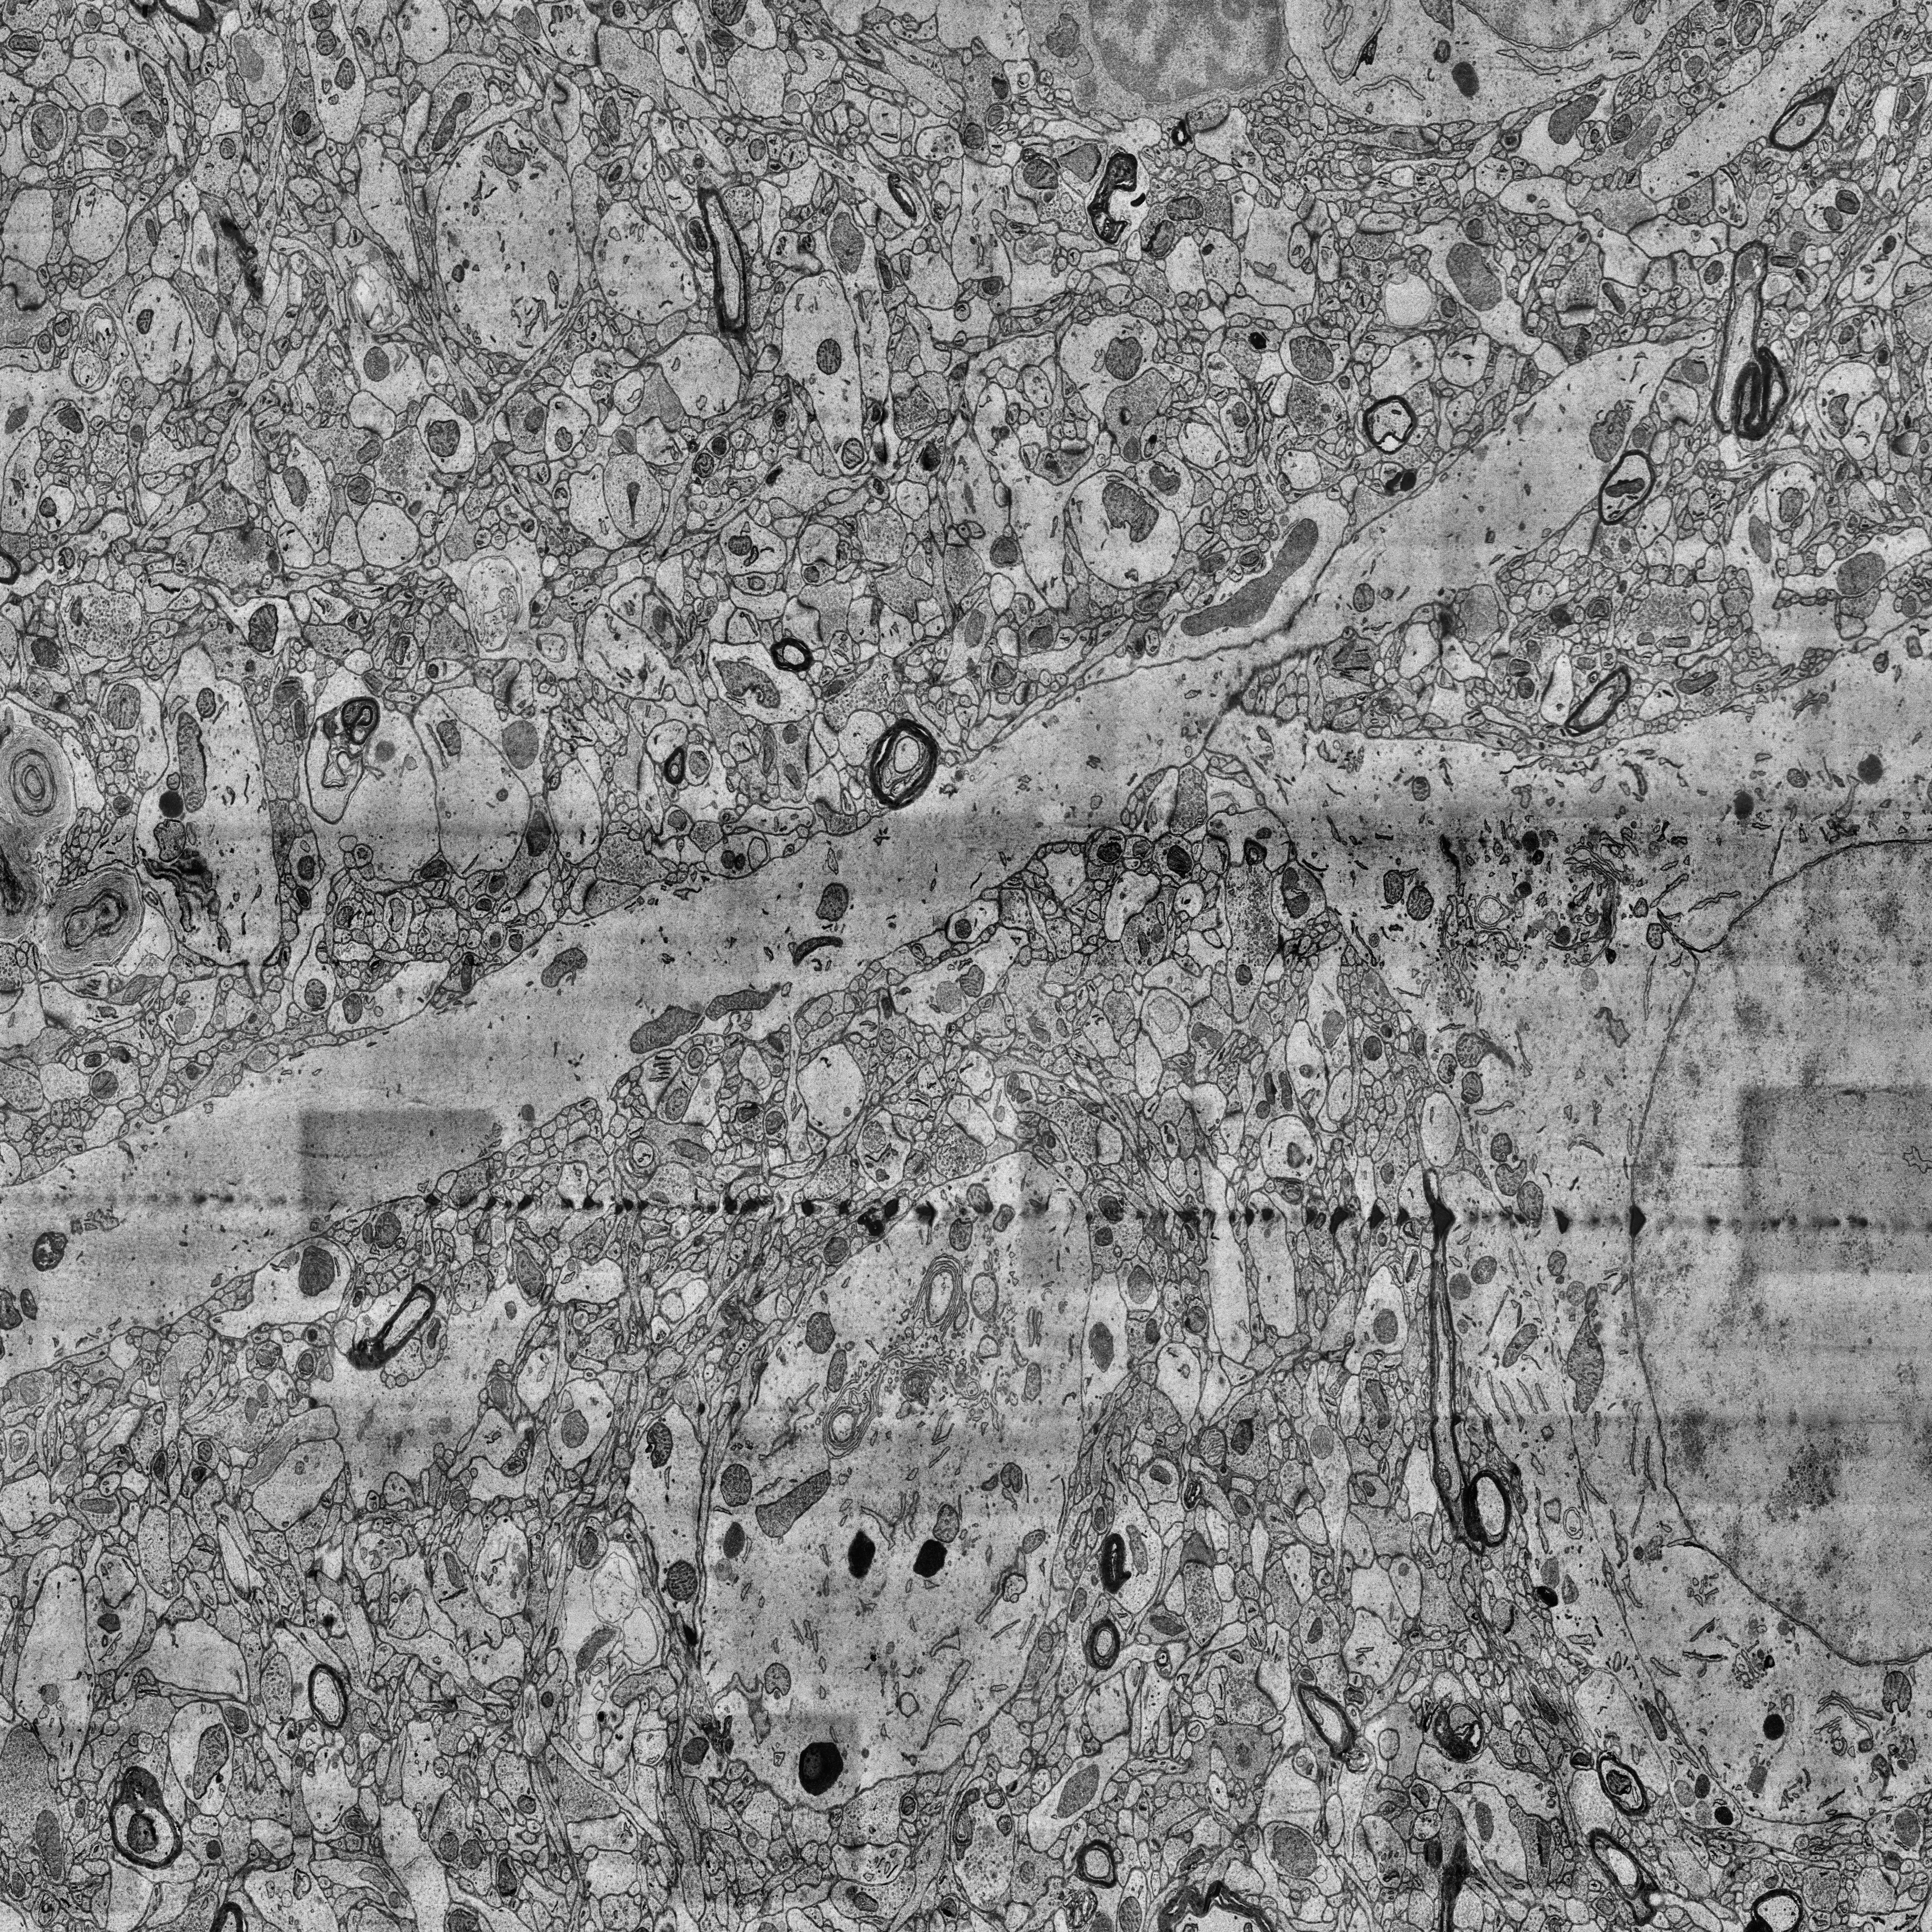
Electron microscopy slice of human cortex tissue
Slice depth (z): 306
Mitochondria instances in slice: 404